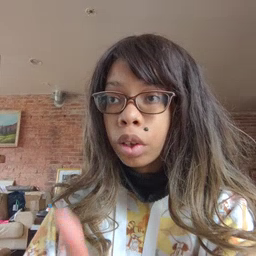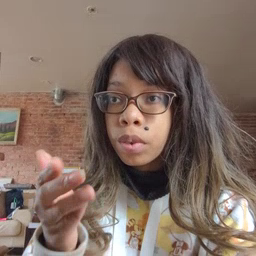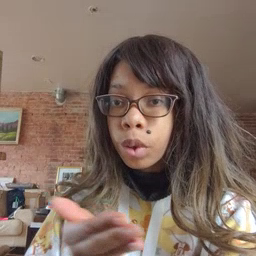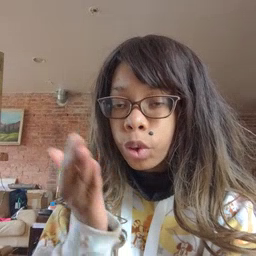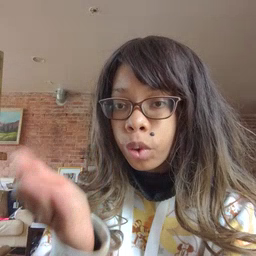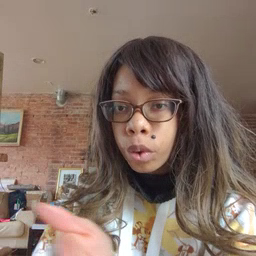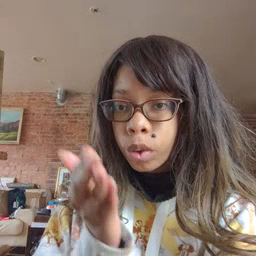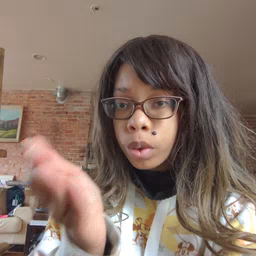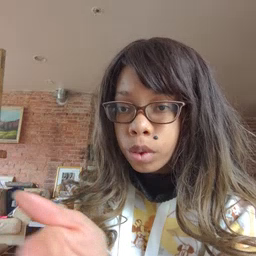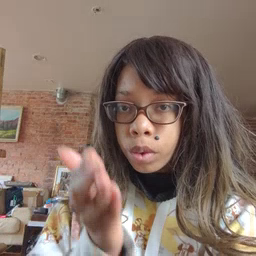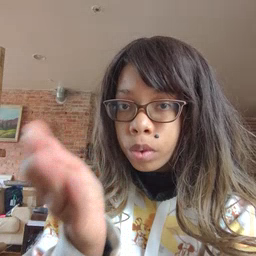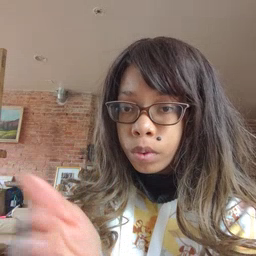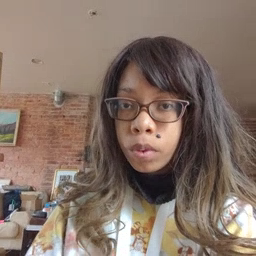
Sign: boat